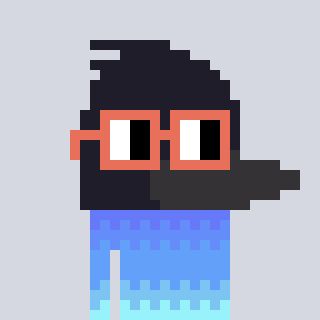
a pixel art character with square orange glasses, a raven-shaped head and a redpinkish-colored body on a cool background